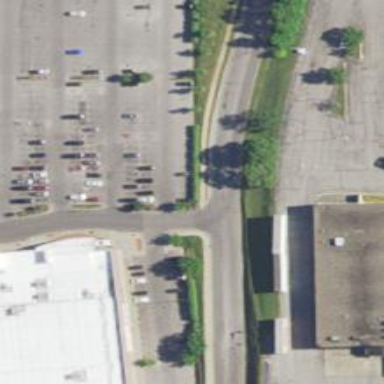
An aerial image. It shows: Service road with sidewalk on the left.